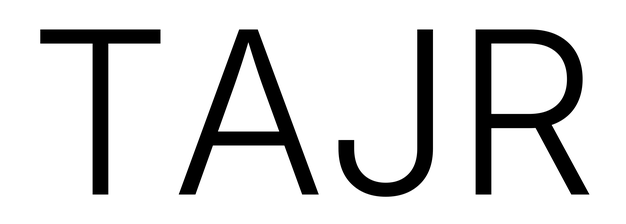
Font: Inter_Light